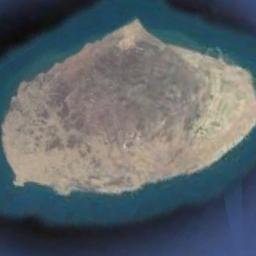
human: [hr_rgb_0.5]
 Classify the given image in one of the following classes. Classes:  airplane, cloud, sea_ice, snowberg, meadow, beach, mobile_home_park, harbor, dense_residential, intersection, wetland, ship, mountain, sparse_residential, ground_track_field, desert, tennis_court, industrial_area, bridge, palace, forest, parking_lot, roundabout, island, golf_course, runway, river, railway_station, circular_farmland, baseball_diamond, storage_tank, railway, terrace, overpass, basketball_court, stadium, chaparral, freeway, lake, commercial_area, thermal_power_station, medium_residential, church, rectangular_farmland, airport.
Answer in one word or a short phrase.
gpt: island